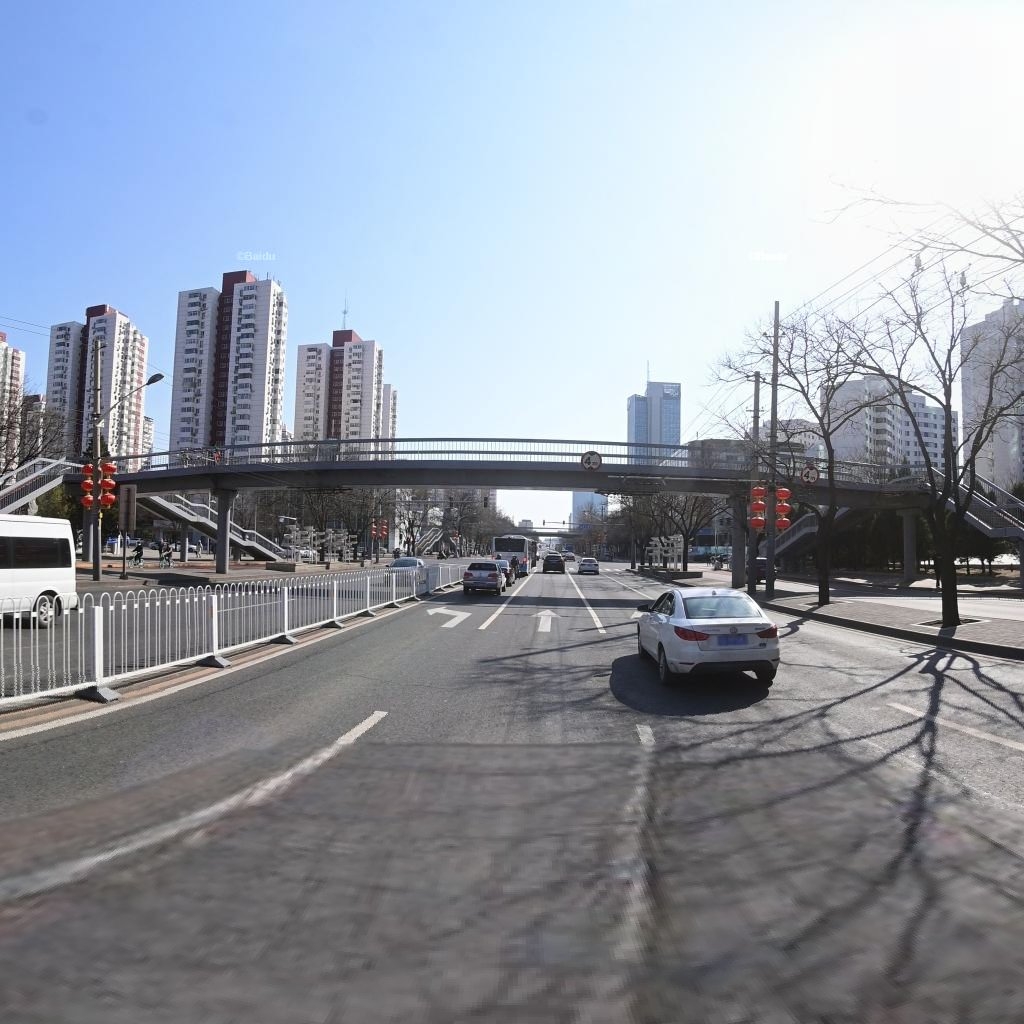
Region: Chaoyang
Road damage annotations: longitudinal crack, transverse crack, longitudinal patch